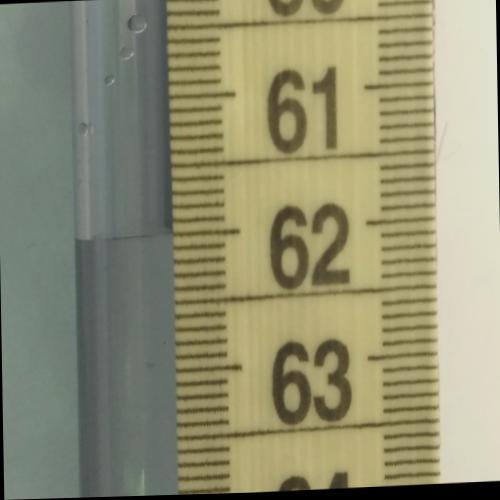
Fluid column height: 62.0 cm